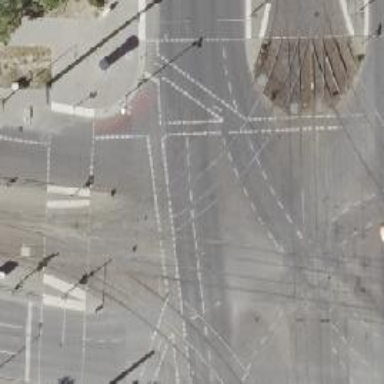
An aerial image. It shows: Tram crossing on the railway.